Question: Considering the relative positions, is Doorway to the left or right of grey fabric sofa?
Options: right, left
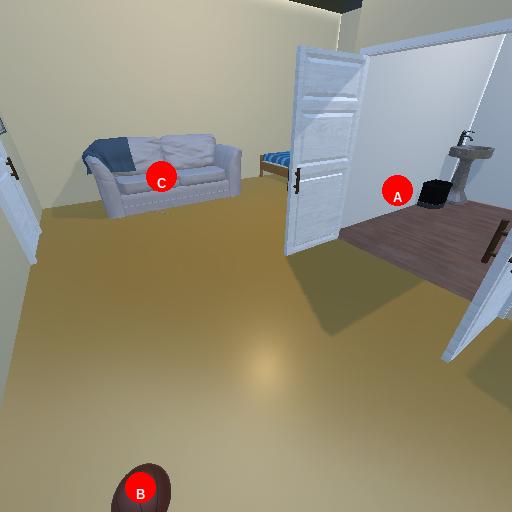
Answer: right